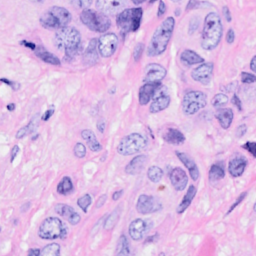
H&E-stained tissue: Breast